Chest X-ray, PA view. Patient: 31 years old, sex F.
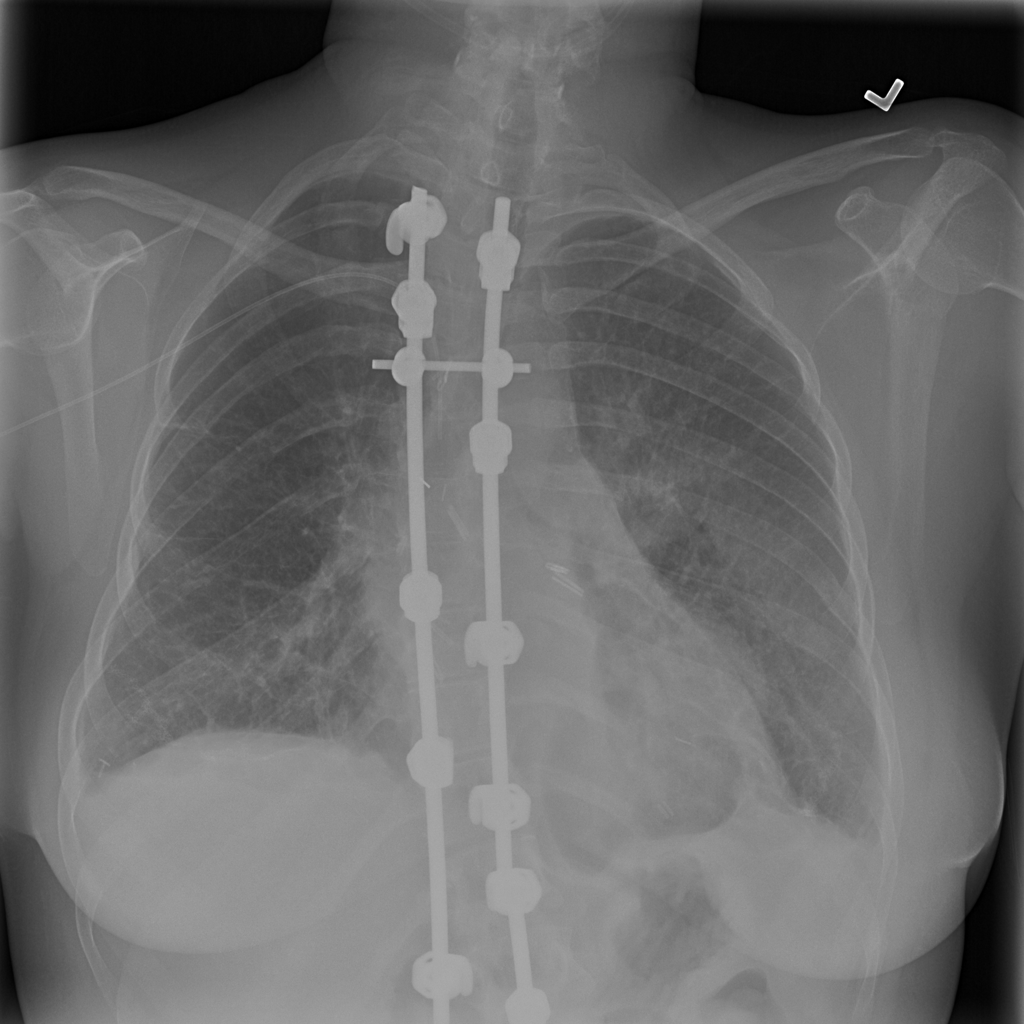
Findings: Effusion